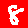
Digit: 8